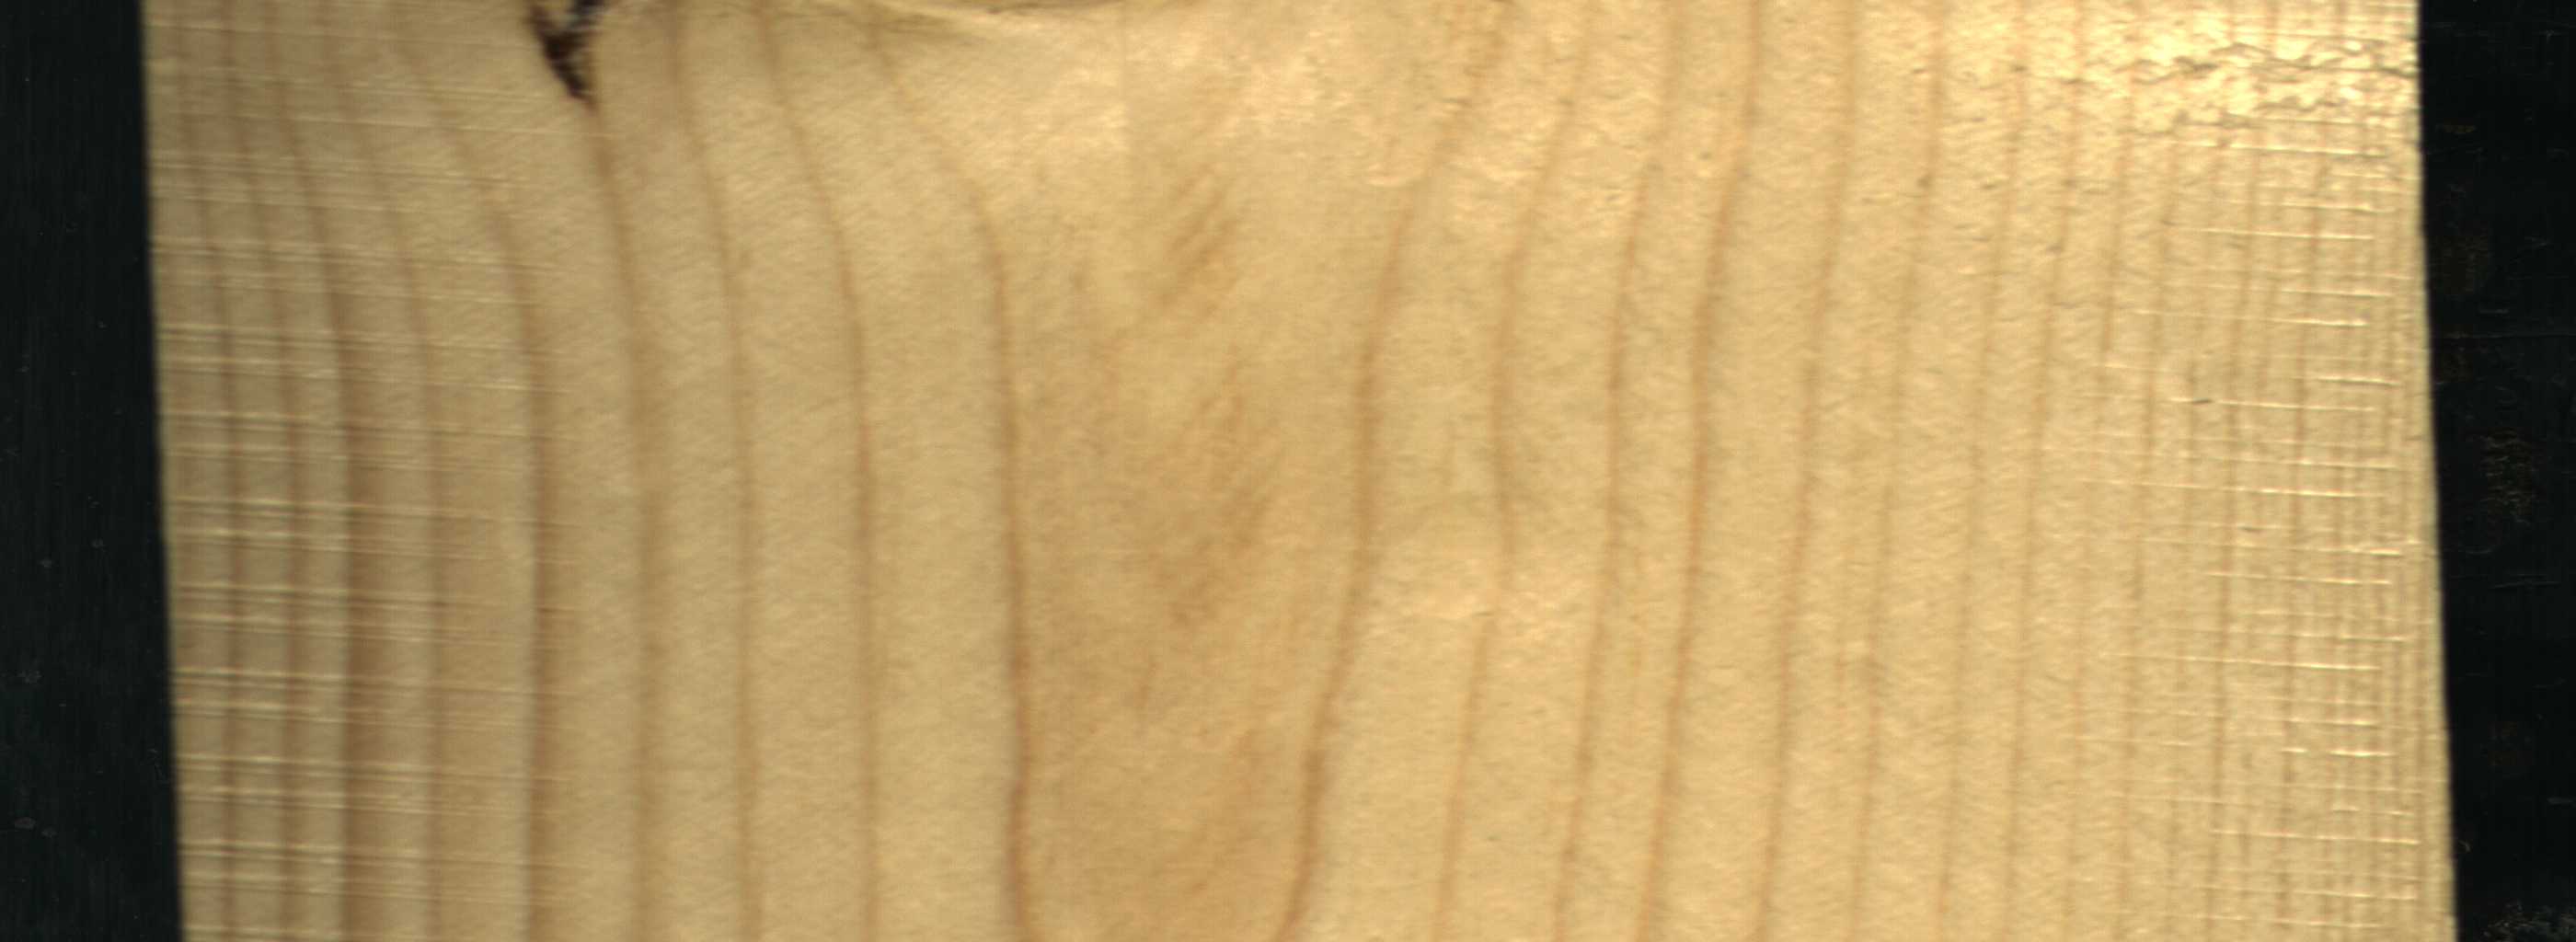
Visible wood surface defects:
resin